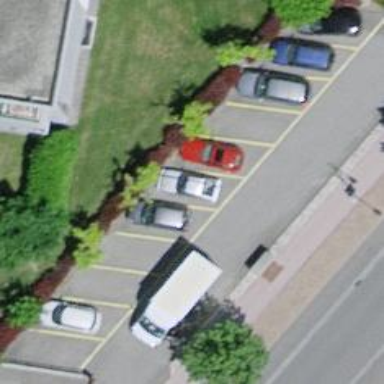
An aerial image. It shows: Parking available on the street side.